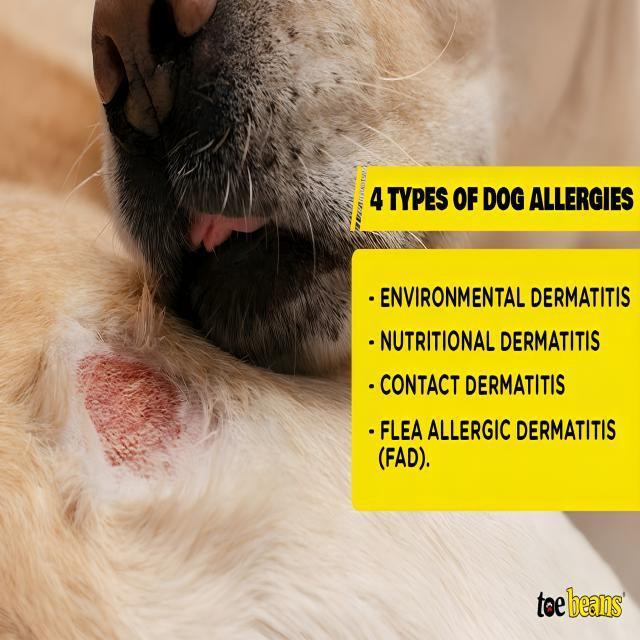
Canine dermatitis — inflammation of the skin presenting with erythema, pruritus, papules, and excoriation. May be allergic, contact, or atopic in origin.